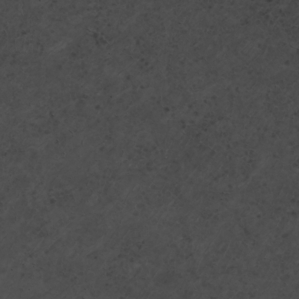
Label: non_frost